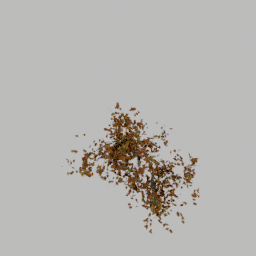
Label: nature